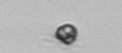
Label: Pyramimonas